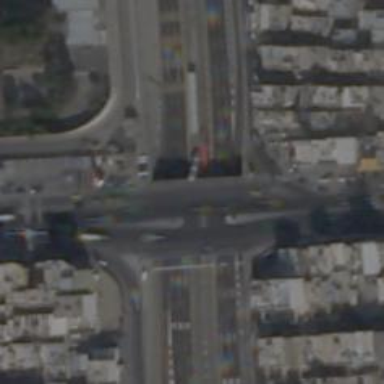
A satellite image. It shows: Tertiary road passing over bridge.